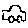
Label: car